RGB frame:
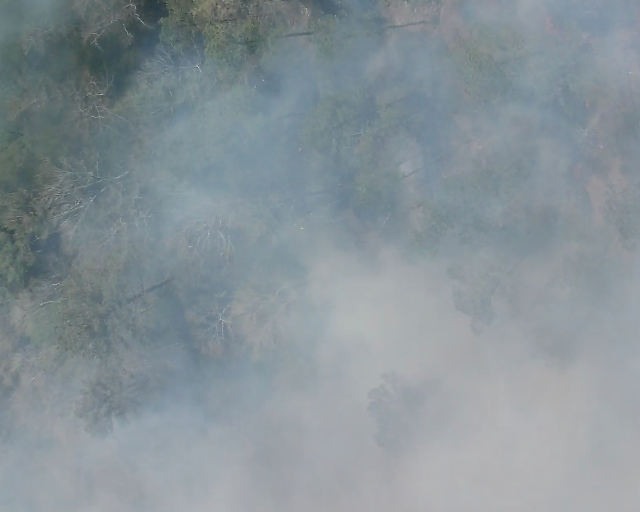
Thermal frame:
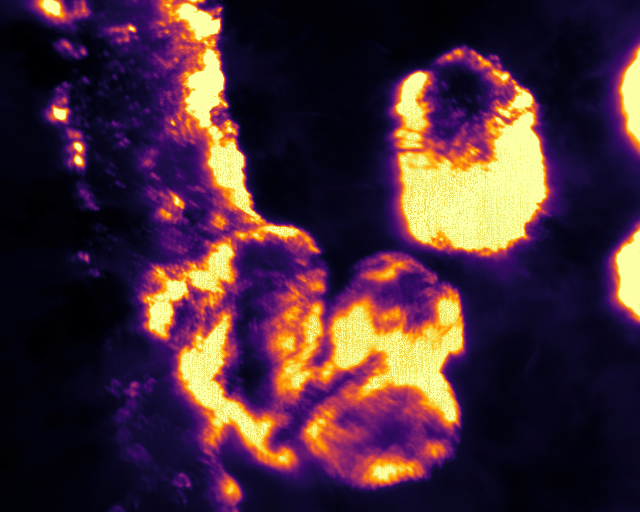
Captured: 2026-02-26 02:29:48
Pixels at or above 80 °C: 87872 (fraction of frame: 0.2682)